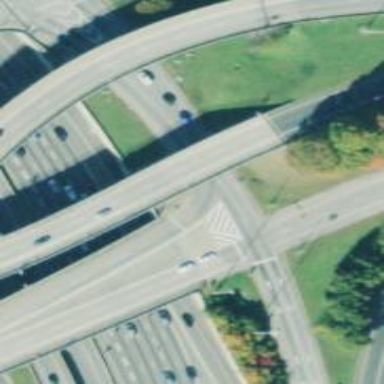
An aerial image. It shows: Trunk link highway.